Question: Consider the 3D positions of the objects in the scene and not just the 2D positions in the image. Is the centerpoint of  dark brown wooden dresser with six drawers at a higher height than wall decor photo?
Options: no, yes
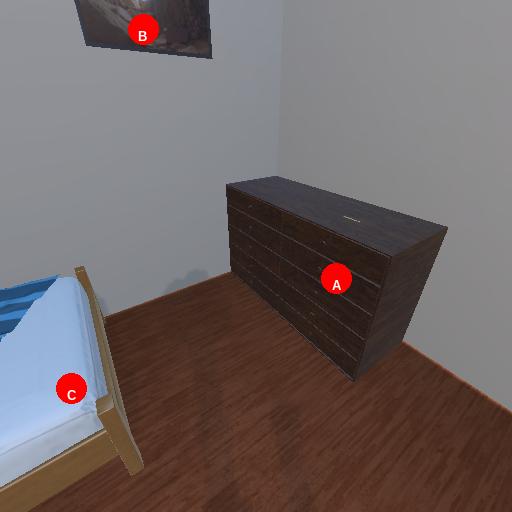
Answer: no